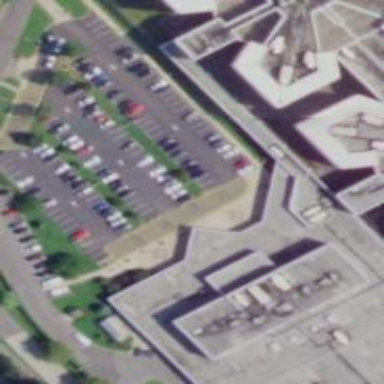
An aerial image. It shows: Prison.